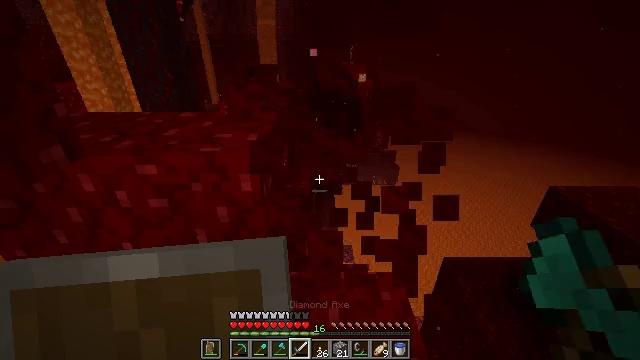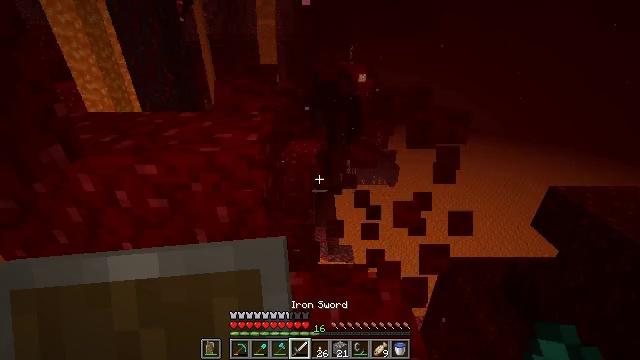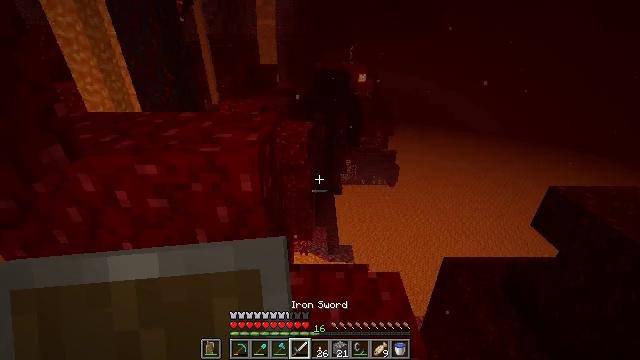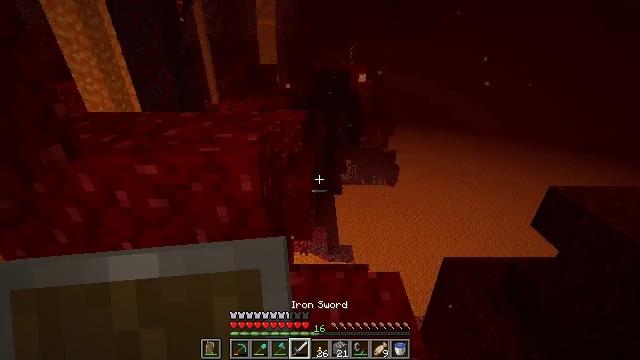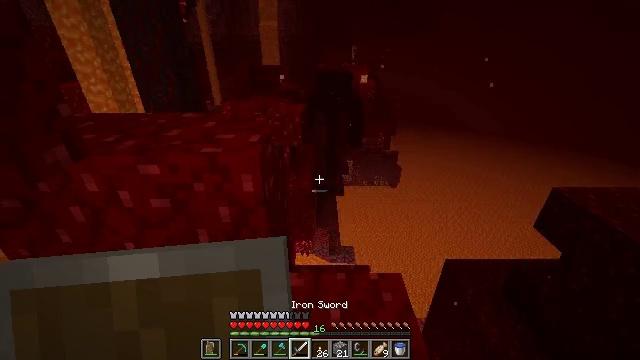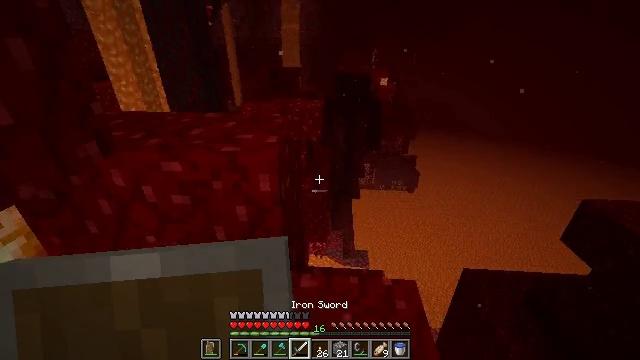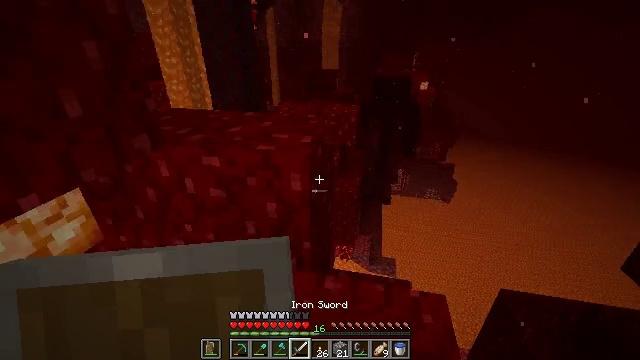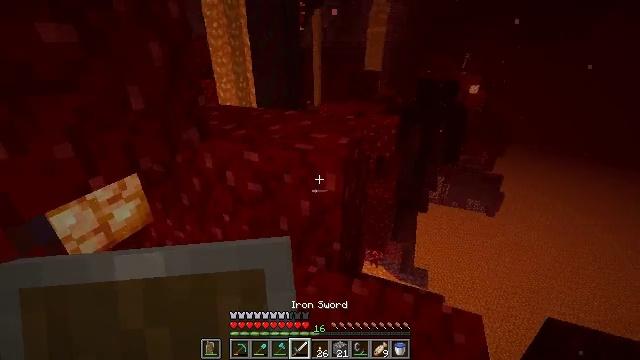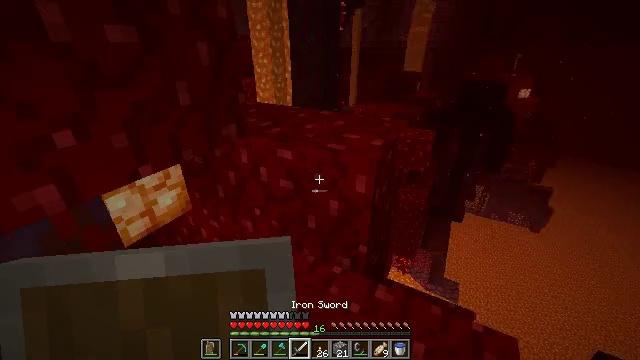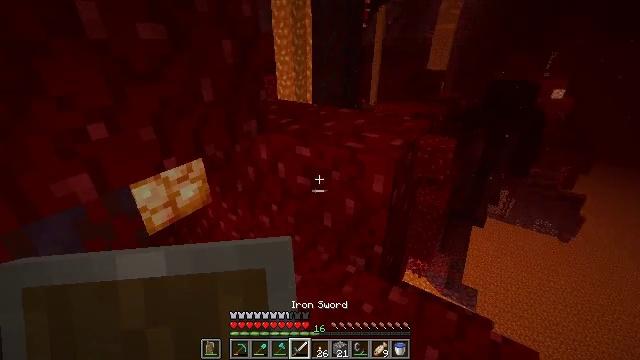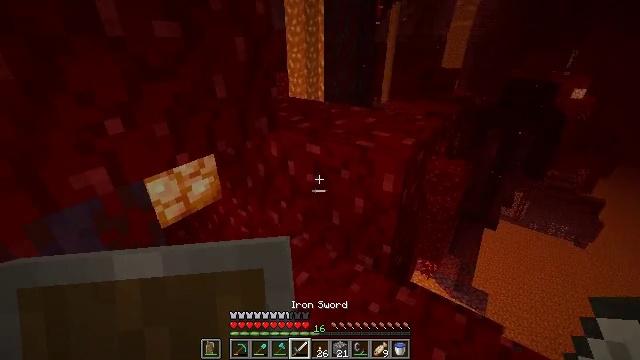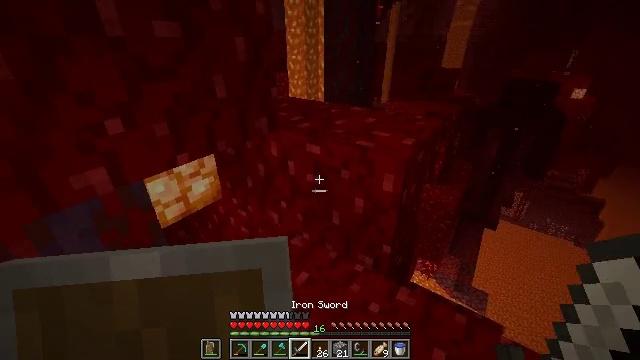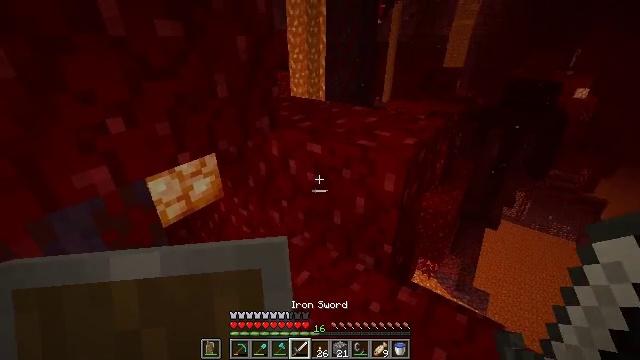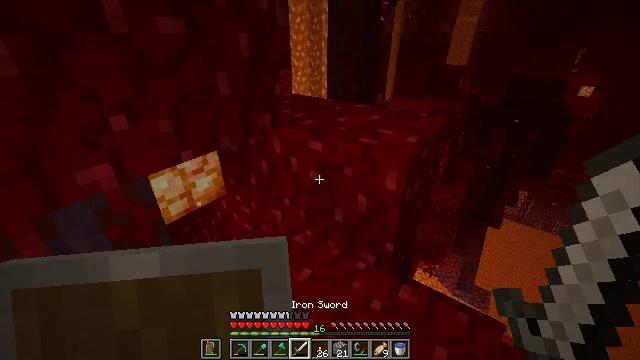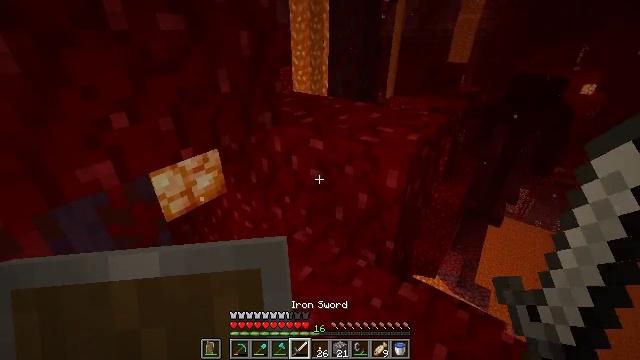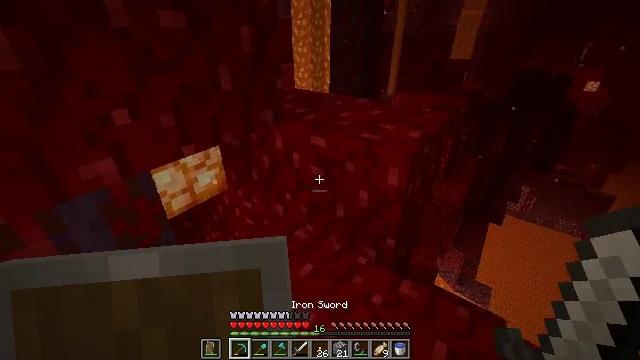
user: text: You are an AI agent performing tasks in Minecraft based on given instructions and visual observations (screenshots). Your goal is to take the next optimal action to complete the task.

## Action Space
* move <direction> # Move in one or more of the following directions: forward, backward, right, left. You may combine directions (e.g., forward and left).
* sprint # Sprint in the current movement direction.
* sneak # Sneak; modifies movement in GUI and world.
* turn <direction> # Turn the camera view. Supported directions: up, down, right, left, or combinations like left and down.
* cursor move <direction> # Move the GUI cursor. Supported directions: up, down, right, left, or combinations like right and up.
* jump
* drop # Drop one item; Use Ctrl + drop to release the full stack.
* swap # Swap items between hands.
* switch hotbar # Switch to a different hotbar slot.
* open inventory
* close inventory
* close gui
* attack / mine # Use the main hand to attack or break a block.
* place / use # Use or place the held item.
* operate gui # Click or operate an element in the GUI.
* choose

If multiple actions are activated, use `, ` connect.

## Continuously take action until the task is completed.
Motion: motion action
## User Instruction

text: Chop crimson stem from the tree.
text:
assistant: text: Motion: switch to hotbar 4
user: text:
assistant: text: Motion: switch to hotbar 4
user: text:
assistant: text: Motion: switch to hotbar 4
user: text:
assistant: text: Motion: no_op
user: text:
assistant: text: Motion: turn left
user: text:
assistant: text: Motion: turn left
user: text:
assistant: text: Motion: turn left
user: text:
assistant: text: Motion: turn left
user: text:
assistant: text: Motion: turn left
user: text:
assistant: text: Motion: turn left
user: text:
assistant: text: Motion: no_op
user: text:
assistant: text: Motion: no_op
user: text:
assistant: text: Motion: no_op
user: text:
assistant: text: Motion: no_op
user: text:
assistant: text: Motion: switch to hotbar 1
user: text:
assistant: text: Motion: switch to hotbar 1
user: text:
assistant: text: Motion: turn left and down, switch to hotbar 1
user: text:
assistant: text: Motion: turn left and down
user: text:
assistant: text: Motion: turn left and down
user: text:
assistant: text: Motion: turn left and down
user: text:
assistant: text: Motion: turn left and down
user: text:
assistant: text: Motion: turn left and down
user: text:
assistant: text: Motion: turn left
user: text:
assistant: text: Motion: no_op
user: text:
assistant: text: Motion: no_op
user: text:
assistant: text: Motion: no_op
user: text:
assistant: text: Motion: no_op
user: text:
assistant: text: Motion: turn left
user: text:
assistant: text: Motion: turn left
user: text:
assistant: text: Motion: turn left